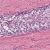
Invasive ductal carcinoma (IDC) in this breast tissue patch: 1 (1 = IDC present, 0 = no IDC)